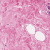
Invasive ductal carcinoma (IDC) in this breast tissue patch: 0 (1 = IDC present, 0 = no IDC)